Question: I am having trouble plotting sorted values inside each facet using ggplot2.
Here is the sample plot
'''
ggplot(data=df) +
geom_point(aes(y=log(count_neg,10), x= ref_name, colour=replicate)) +
facet_grid(condition ~ sub_groups)
'''
What I would like to do is sort the points in each facet by Y values. I tried the following but it didn't work:
'''
ggplot(data=df) +
geom_point(aes(sort(y=log(count_neg,10),decreading=TRUE),
x= ref_name, colour=replicate)) +
facet_grid(condition ~ sub_groups)
'''
Raw data here:
'''
df<-structure(list(condition = structure(c(1L, 1L, 1L, 1L, 1L, 1L,
1L, 1L, 1L, 1L, 1L, 1L, 1L, 1L, 1L, 1L, 1L, 1L, 1L, 1L, 1L, 1L,
1L, 1L, 1L, 1L, 1L, 1L, 1L, 1L, 1L, 1L, 1L, 1L, 1L, 1L, 1L, 1L,
1L, 1L, 1L, 1L, 1L, 1L, 1L, 1L, 1L, 1L, 1L, 1L, 1L, 1L, 1L, 1L,
1L, 1L, 1L, 1L, 1L, 1L, 1L, 1L, 1L, 1L, 1L, 1L, 1L, 1L, 1L, 1L,
1L, 1L, 1L, 1L, 1L, 1L, 1L, 1L, 1L, 1L, 1L, 1L, 1L, 1L, 1L, 1L,
1L, 1L, 1L, 1L, 1L, 1L, 1L, 1L, 1L, 1L, 1L, 1L, 1L, 1L, 1L, 1L,
1L, 1L, 1L, 1L, 1L, 1L, 1L, 1L, 1L, 1L, 1L, 1L, 1L, 1L, 1L, 1L,
1L, 1L, 1L, 1L, 1L, 1L, 1L, 1L, 1L, 1L, 1L, 1L, 1L, 1L, 1L, 1L,
1L, 1L, 1L, 1L, 1L, 1L, 1L, 1L, 1L, 1L, 1L, 1L, 1L, 1L, 1L, 1L,
1L, 1L, 1L, 1L, 1L, 1L, 1L, 1L, 1L, 1L, 1L, 1L, 1L, 1L, 1L, 1L,
1L, 1L, 1L, 1L, 1L, 1L, 1L, 1L, 1L, 1L, 1L, 1L, 1L, 1L, 1L, 1L,
1L, 1L), .Label = c("N_0m", "N_10m", "N_1h", "N_24h", "N_2h",
"N_30m", "N_48h", "N_6h", "N_8h"), class = "factor"), replicate = structure(c(1L,
1L, 1L, 1L, 1L, 1L, 1L, 1L, 1L, 1L, 1L, 1L, 1L, 1L, 1L, 1L, 1L,
1L, 1L, 1L, 1L, 1L, 1L, 1L, 1L, 1L, 1L, 1L, 1L, 1L, 1L, 1L, 1L,
1L, 1L, 1L, 1L, 1L, 1L, 1L, 1L, 1L, 1L, 1L, 1L, 1L, 1L, 1L, 1L,
1L, 1L, 1L, 1L, 1L, 1L, 1L, 1L, 1L, 1L, 1L, 1L, 1L, 1L, 1L, 1L,
1L, 1L, 1L, 1L, 1L, 1L, 1L, 1L, 1L, 1L, 1L, 1L, 1L, 1L, 1L, 1L,
1L, 1L, 1L, 1L, 1L, 1L, 1L, 1L, 1L, 1L, 1L, 2L, 2L, 2L, 2L, 2L,
2L, 2L, 2L, 2L, 2L, 2L, 2L, 2L, 2L, 2L, 2L, 2L, 2L, 2L, 2L, 2L,
2L, 2L, 2L, 2L, 2L, 2L, 2L, 2L, 2L, 2L, 2L, 2L, 2L, 2L, 2L, 2L,
2L, 2L, 2L, 2L, 2L, 2L, 2L, 2L, 2L, 2L, 2L, 2L, 2L, 2L, 2L, 2L,
2L, 2L, 2L, 2L, 2L, 2L, 2L, 2L, 2L, 2L, 2L, 2L, 2L, 2L, 2L, 2L,
2L, 2L, 2L, 2L, 2L, 2L, 2L, 2L, 2L, 2L, 2L, 2L, 2L, 2L, 2L, 2L,
2L, 2L, 2L, 2L, 2L, 2L, 2L), .Label = c("A", "B"), class = "factor"),
ref_name = structure(c(1L, 2L, 3L, 4L, 5L, 6L, 7L, 8L, 9L,
10L, 11L, 12L, 13L, 14L, 15L, 16L, 17L, 18L, 19L, 20L, 21L,
22L, 23L, 24L, 25L, 26L, 27L, 28L, 29L, 30L, 31L, 32L, 33L,
34L, 35L, 36L, 37L, 38L, 39L, 40L, 41L, 42L, 43L, 44L, 45L,
46L, 47L, 48L, 49L, 50L, 51L, 52L, 53L, 54L, 55L, 56L, 57L,
58L, 59L, 60L, 61L, 62L, 63L, 64L, 65L, 66L, 67L, 68L, 69L,
70L, 71L, 72L, 73L, 74L, 75L, 76L, 77L, 78L, 79L, 80L, 81L,
82L, 83L, 84L, 85L, 86L, 87L, 88L, 89L, 90L, 91L, 92L, 1L,
2L, 3L, 4L, 5L, 6L, 7L, 8L, 9L, 10L, 11L, 12L, 13L, 14L,
15L, 16L, 17L, 18L, 19L, 20L, 21L, 22L, 23L, 24L, 25L, 26L,
27L, 28L, 29L, 30L, 31L, 32L, 33L, 34L, 35L, 36L, 37L, 38L,
39L, 40L, 41L, 42L, 43L, 44L, 45L, 46L, 47L, 48L, 49L, 50L,
51L, 52L, 53L, 54L, 55L, 56L, 57L, 58L, 59L, 60L, 61L, 62L,
63L, 64L, 65L, 66L, 67L, 68L, 69L, 70L, 71L, 72L, 73L, 74L,
75L, 76L, 77L, 78L, 79L, 80L, 81L, 82L, 83L, 84L, 85L, 86L,
87L, 88L, 89L, 90L, 91L, 92L), .Label = c("ERCC-00002", "ERCC-00003",
"ERCC-00004", "ERCC-00009", "ERCC-00012", "ERCC-00013", "ERCC-00014",
"ERCC-00016", "ERCC-00017", "ERCC-00019", "ERCC-00022", "ERCC-00024",
"ERCC-00025", "ERCC-00028", "ERCC-00031", "ERCC-00033", "ERCC-00034",
"ERCC-00035", "ERCC-00039", "ERCC-00040", "ERCC-00041", "ERCC-00042",
"ERCC-00043", "ERCC-00044", "ERCC-00046", "ERCC-00048", "ERCC-00051",
"ERCC-00053", "ERCC-00054", "ERCC-00057", "ERCC-00058", "ERCC-00059",
"ERCC-00060", "ERCC-00061", "ERCC-00062", "ERCC-00067", "ERCC-00069",
"ERCC-00071", "ERCC-00073", "ERCC-00074", "ERCC-00075", "ERCC-00076",
"ERCC-00077", "ERCC-00078", "ERCC-00079", "ERCC-00081", "ERCC-00083",
"ERCC-00084", "ERCC-00085", "ERCC-00086", "ERCC-00092", "ERCC-00095",
"ERCC-00096", "ERCC-00097", "ERCC-00098", "ERCC-00099", "ERCC-00104",
"ERCC-00108", "ERCC-00109", "ERCC-00111", "ERCC-00112", "ERCC-00113",
"ERCC-00116", "ERCC-00117", "ERCC-00120", "ERCC-00123", "ERCC-00126",
"ERCC-00130", "ERCC-00131", "ERCC-00134", "ERCC-00136", "ERCC-00137",
"ERCC-00138", "ERCC-00142", "ERCC-00143", "ERCC-00144", "ERCC-00145",
"ERCC-00147", "ERCC-00148", "ERCC-00150", "ERCC-00154", "ERCC-00156",
"ERCC-00157", "ERCC-00158", "ERCC-00160", "ERCC-00162", "ERCC-00163",
"ERCC-00164", "ERCC-00165", "ERCC-00168", "ERCC-00170", "ERCC-00171"
), class = "factor"), count_neg = c(468869L, 34677L, 113226L,
23508L, 8655L, 9319L, 210L, 25675L, 928L, 53981L, 8878L,
22507L, 5880L, 11756L, 21688L, 95L, 2397L, 6553L, 2533L,
12714L, 110L, 13520L, 71598L, 3177L, 55453L, 4157L, 3391L,
2740L, 144203L, 52L, 10710L, 15576L, 22028L, 5328L, 42474L,
1906L, 2829L, 12753L, 1207L, 351477L, 28401L, 5523L, 1166L,
7515L, 2773L, 17744L, 757L, 16316L, 16855L, 1236L, 16087L,
5447L, 358290L, 29127L, 34571L, 159457L, 630L, 46067L, 5977L,
22835L, 4014L, 111972L, 12372L, 5396L, 8183L, 1293L, 210L,
734814L, 10174L, 12838L, 39742L, 4259L, 35927L, 801L, 16309L,
16153L, 133685L, 8209L, 4331L, 5319L, 6029L, 3074L, 4768L,
2274L, 4958L, 9128L, 7243L, 2946L, 14718L, 20577L, 11257L,
78889L, 2407687L, 116262L, 52712L, 47998L, 10892L, 10124L,
479L, 19437L, 1257L, 61059L, 31119L, 25751L, 10645L, 14689L,
20248L, 92L, 3168L, 11003L, 3396L, 16732L, 176L, 29809L,
77936L, 12340L, 155159L, 5336L, 3818L, 3127L, 163497L, 66L,
14612L, 12687L, 25586L, 6996L, 25554L, 2284L, 3667L, 15745L,
1444L, 1033128L, 20087L, 17619L, 1412L, 11946L, 8014L, 19551L,
978L, 24182L, 22125L, 1717L, 14514L, 4564L, 903132L, 33653L,
39776L, 173518L, 796L, 35684L, 6524L, 62638L, 14418L, 398893L,
7938L, 6422L, 10595L, 1563L, 572L, 370134L, 10825L, 13837L,
17794L, 5164L, 43831L, 1114L, 17244L, 18924L, 171171L, 10228L,
5789L, 6847L, 6467L, 3582L, 6834L, 3084L, 7450L, 12474L,
6399L, 2390L, 22084L, 20090L, 7961L, 192521L), sub_groups = structure(c(4L,
4L, 1L, 2L, 3L, 4L, 4L, 3L, 1L, 1L, 4L, 3L, 2L, 1L, 2L, 1L,
2L, 2L, 3L, 3L, 4L, 2L, 4L, 3L, 4L, 4L, 2L, 2L, 3L, 3L, 3L,
4L, 2L, 4L, 1L, 2L, 4L, 3L, 2L, 3L, 2L, 3L, 4L, 4L, 4L, 4L,
1L, 3L, 1L, 4L, 1L, 1L, 2L, 1L, 3L, 3L, 2L, 1L, 2L, 3L, 4L,
3L, 1L, 2L, 3L, 1L, 2L, 1L, 1L, 1L, 1L, 4L, 2L, 2L, 3L, 1L,
3L, 1L, 2L, 2L, 1L, 1L, 3L, 2L, 4L, 3L, 4L, 3L, 4L, 4L, 1L,
2L, 4L, 4L, 1L, 2L, 3L, 4L, 4L, 3L, 1L, 1L, 4L, 3L, 2L, 1L,
2L, 1L, 2L, 2L, 3L, 3L, 4L, 2L, 4L, 3L, 4L, 4L, 2L, 2L, 3L,
3L, 3L, 4L, 2L, 4L, 1L, 2L, 4L, 3L, 2L, 3L, 2L, 3L, 4L, 4L,
4L, 4L, 1L, 3L, 1L, 4L, 1L, 1L, 2L, 1L, 3L, 3L, 2L, 1L, 2L,
3L, 4L, 3L, 1L, 2L, 3L, 1L, 2L, 1L, 1L, 1L, 1L, 4L, 2L, 2L,
3L, 1L, 3L, 1L, 2L, 2L, 1L, 1L, 3L, 2L, 4L, 3L, 4L, 3L, 4L,
4L, 1L, 2L), .Label = c("A", "B", "C", "D"), class = "factor")), .Names = c("condition",
"replicate", "ref_name", "count_neg", "sub_groups"), row.names = c(NA,
184L), class = "data.frame")
'''
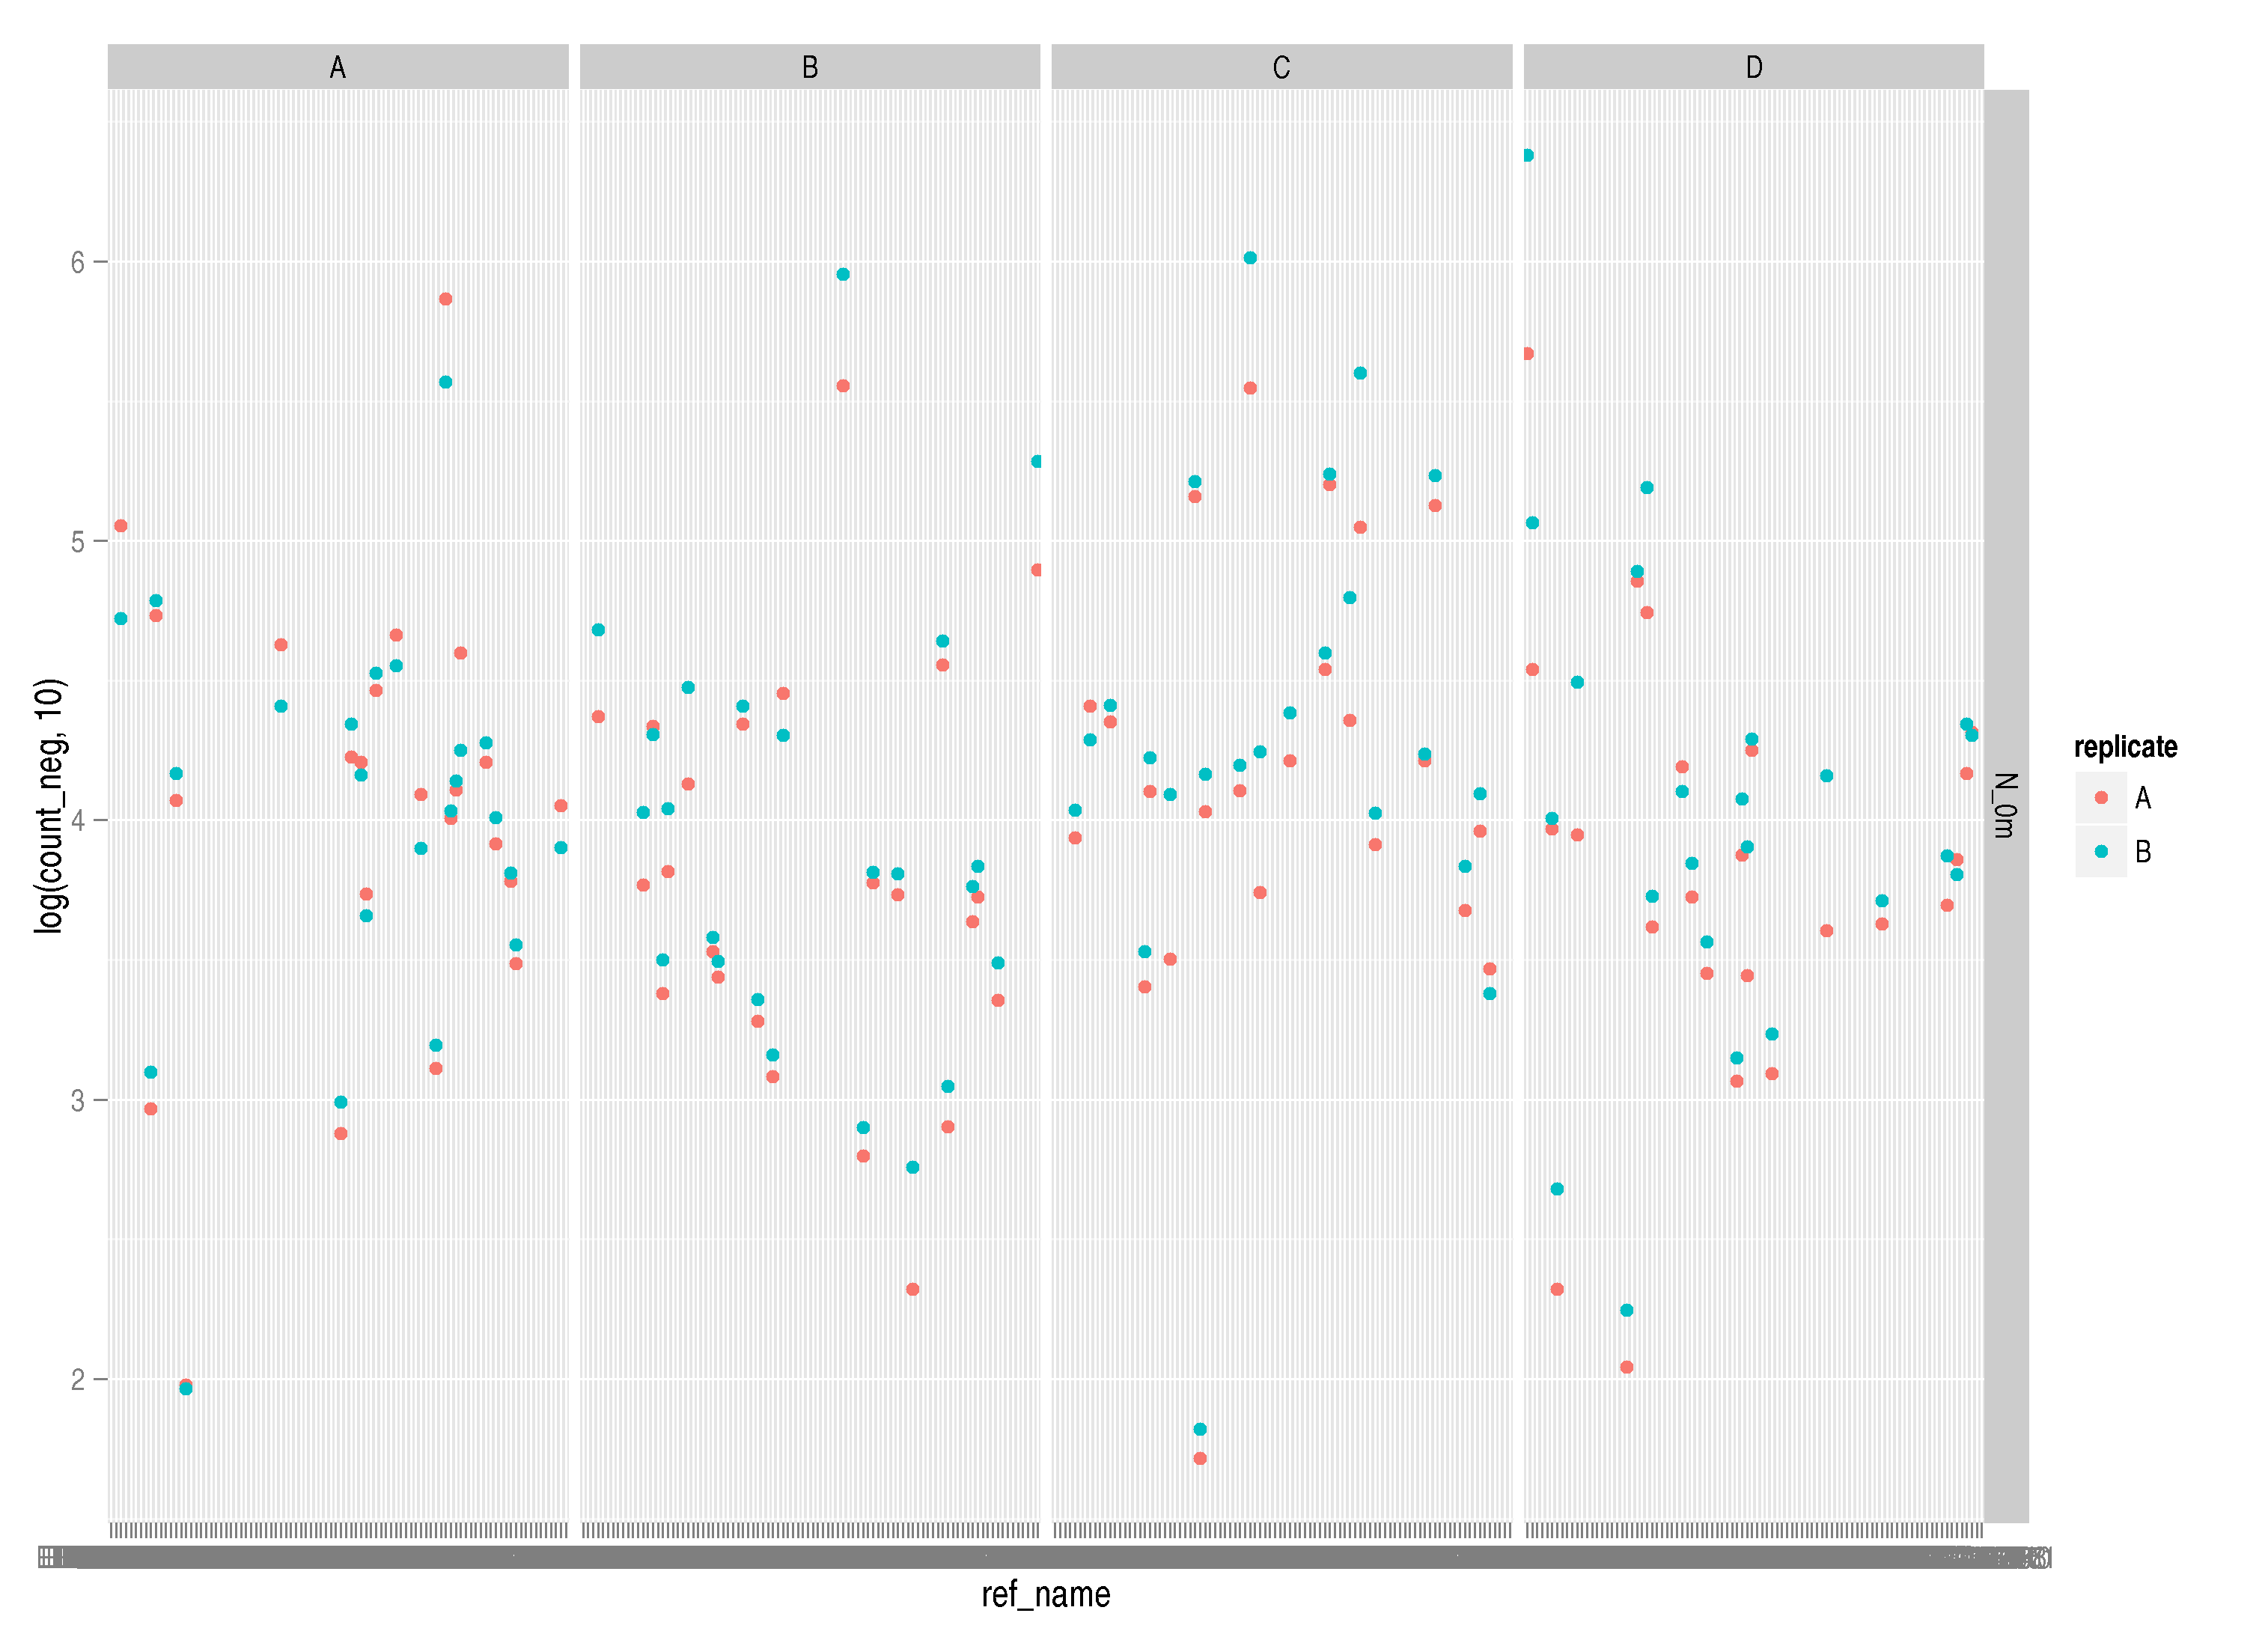
Answer: Try this:
'''
df$ref_name <- reorder(df$ref_name,-log(df$count_neg,10))
ggplot(data=df) +
geom_point(aes(y=log(count_neg,10), x= ref_name, colour=replicate)) +
facet_grid(condition ~ sub_groups)
'''
or omit the minus sign if you want the opposite ordering. This orders the x axis by the (global) y value. If you intended to order each facet separately, that is somewhat more complicated, in part because it makes the graph considerably more confusing.